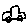
Label: car